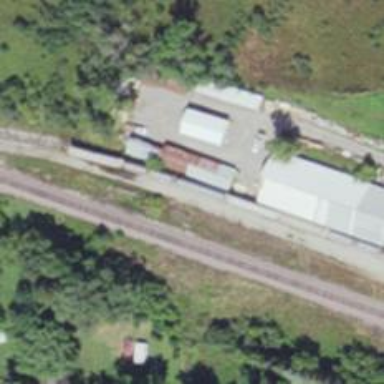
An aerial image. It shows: Railway siding with rails.